Aerial crown-view tile of a tropical tree (Barro Colorado Island, Panama), acquired 20240716:
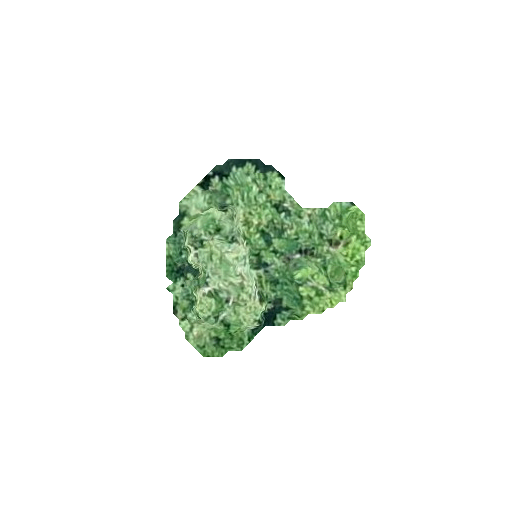
Species: Miconia argentea
GBIF accepted scientific name: Miconia argentea
Crown area: 42.025 m²